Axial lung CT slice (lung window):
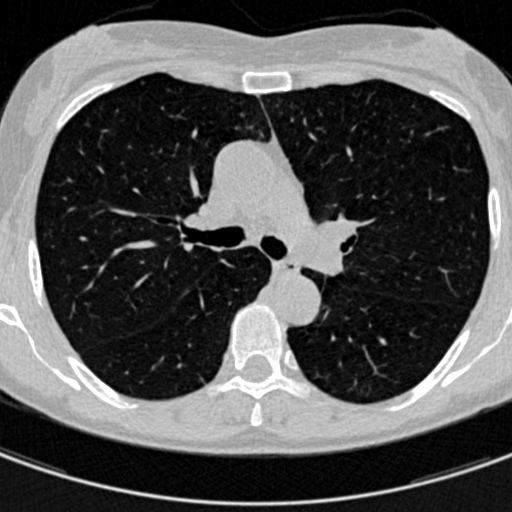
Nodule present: no